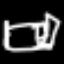
Label: bed